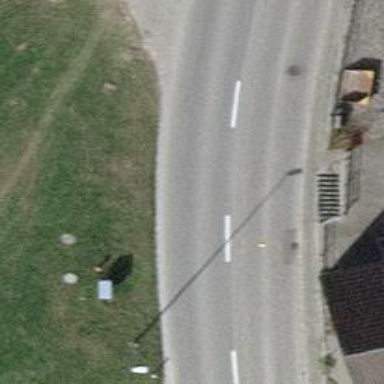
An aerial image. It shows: Primary road with asphalt surface.